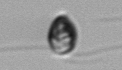
Label: flagellate_morphotype1